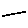
Label: line